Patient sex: M
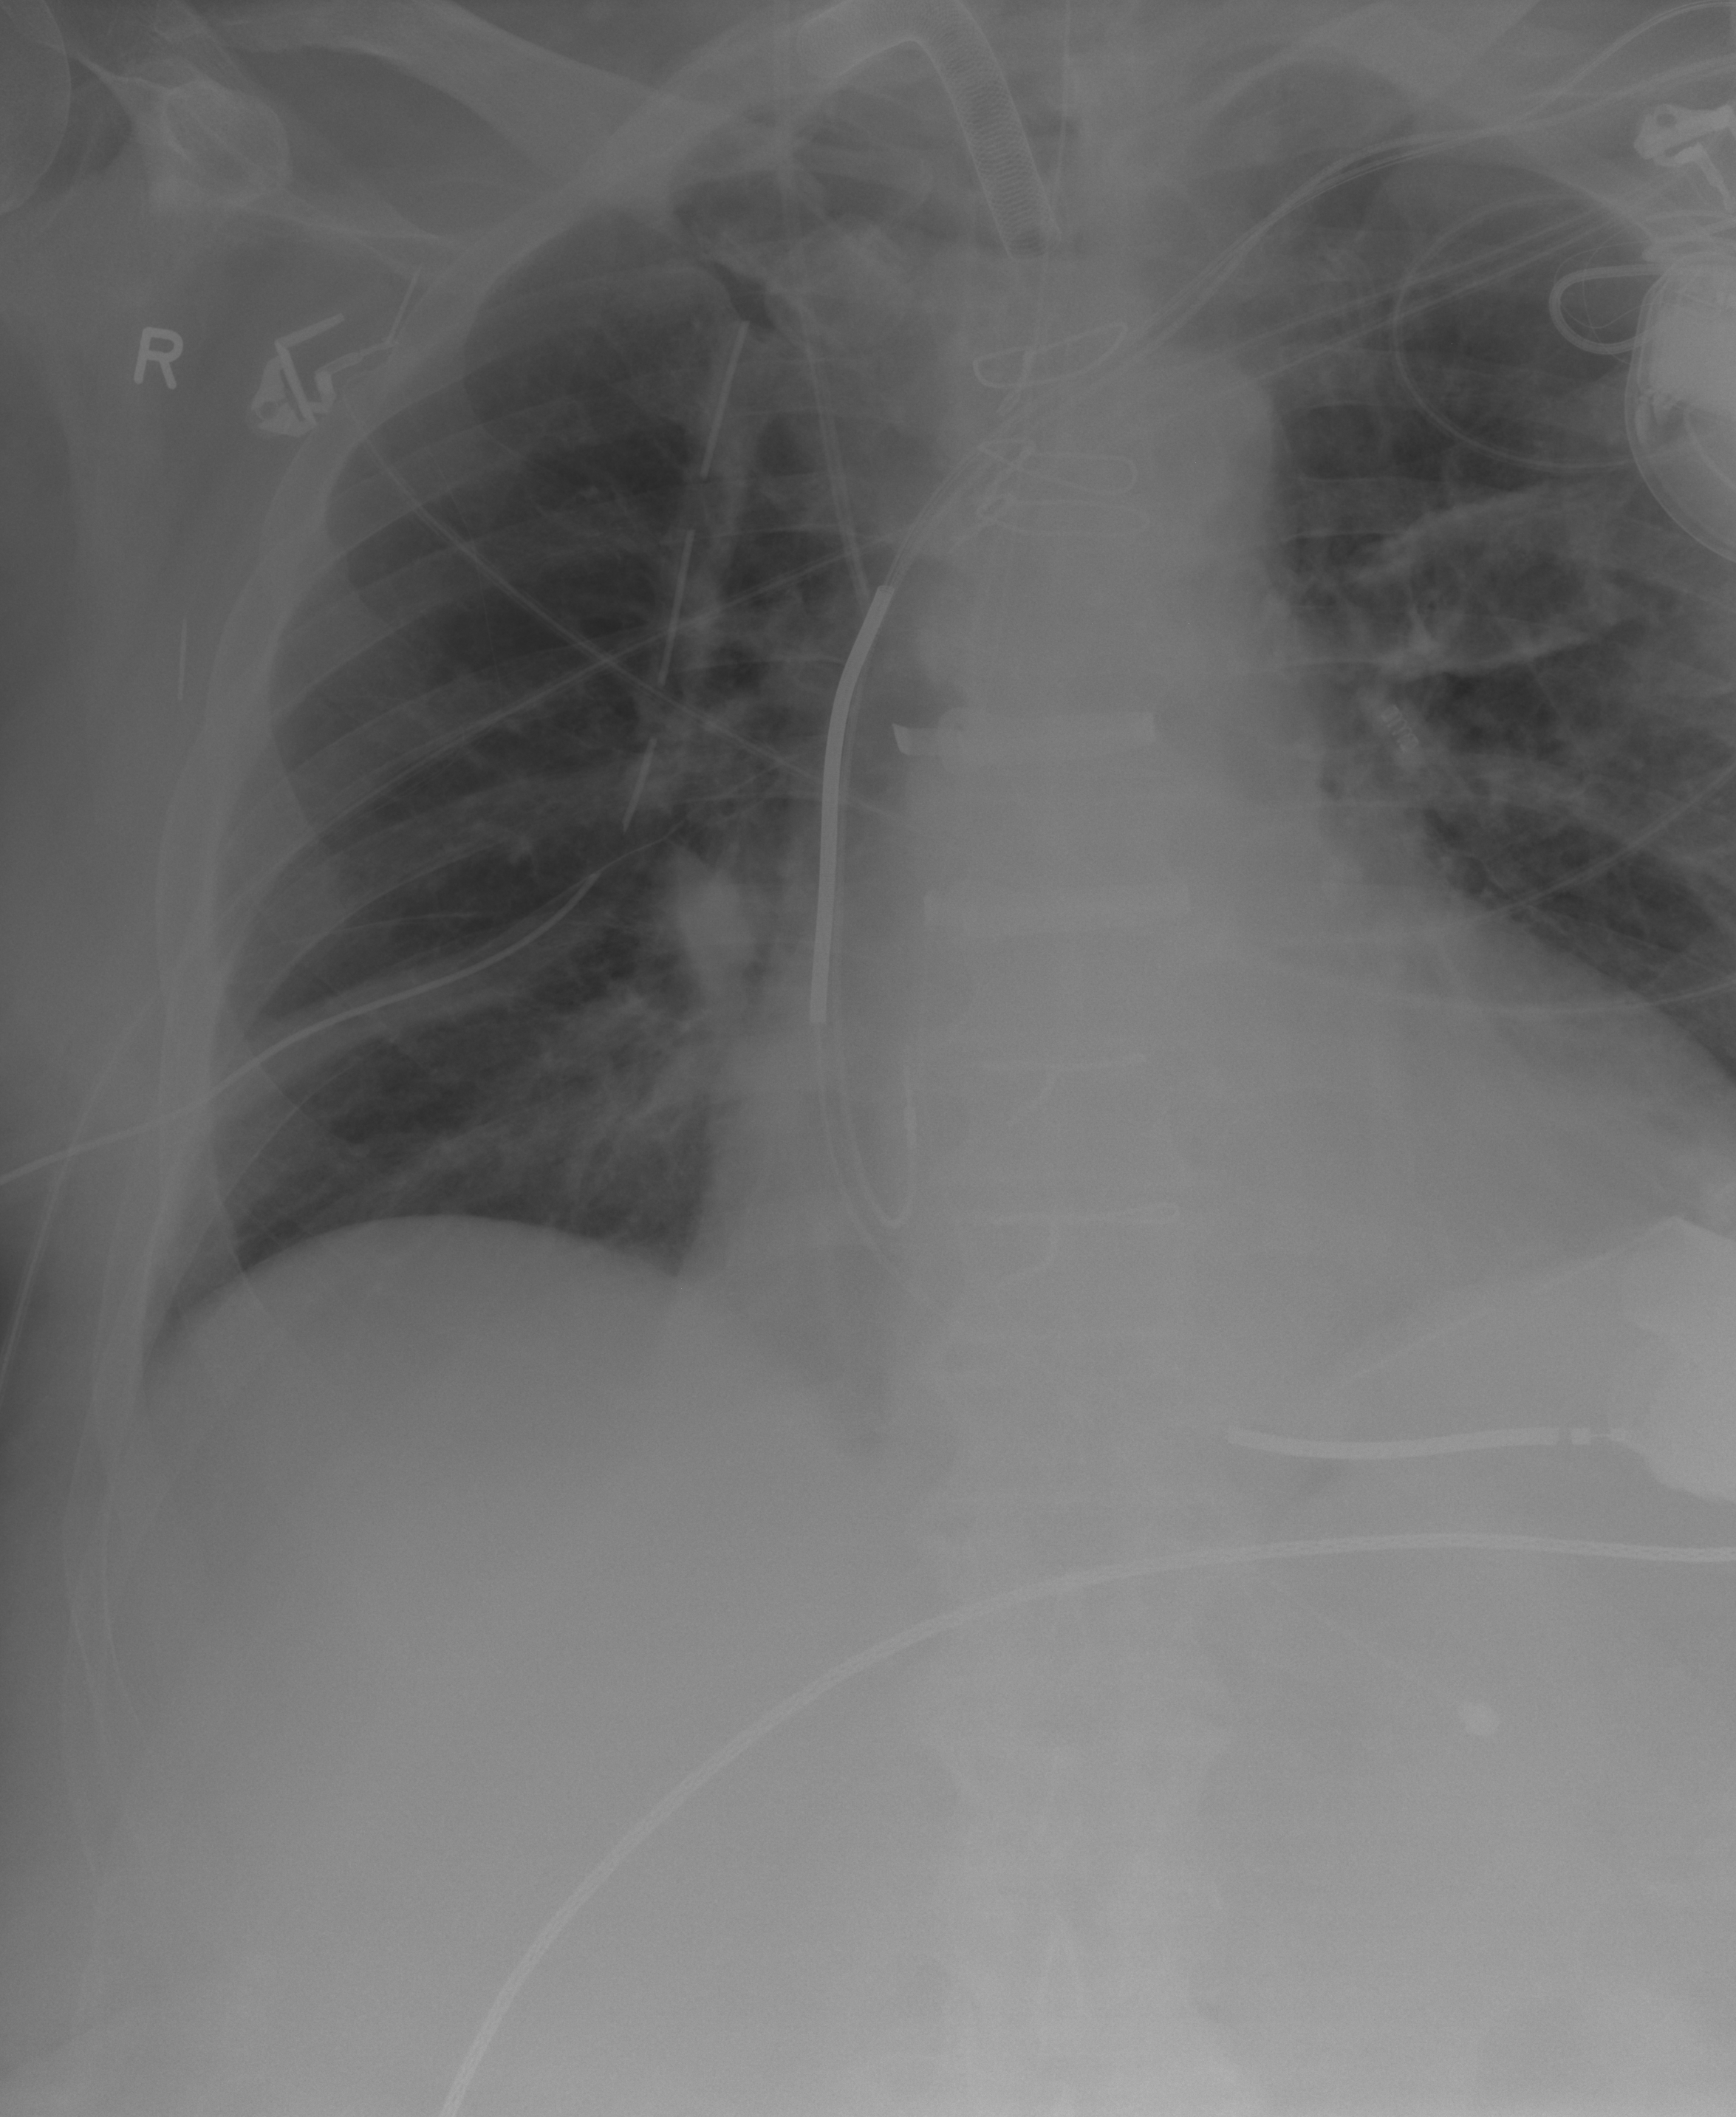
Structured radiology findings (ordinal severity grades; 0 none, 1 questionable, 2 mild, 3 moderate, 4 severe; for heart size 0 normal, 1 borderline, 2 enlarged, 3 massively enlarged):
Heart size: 2
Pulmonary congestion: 0
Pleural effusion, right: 2
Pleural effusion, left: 2
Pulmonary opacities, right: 2
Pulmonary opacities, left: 2
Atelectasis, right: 2
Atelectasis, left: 2